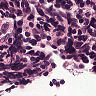
Metastatic tissue present: no